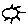
Label: sun